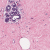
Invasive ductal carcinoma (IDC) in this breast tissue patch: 0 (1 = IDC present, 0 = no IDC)